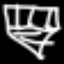
Label: diamond